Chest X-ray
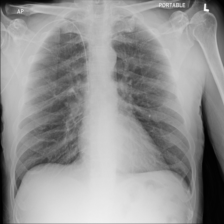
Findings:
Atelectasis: negative
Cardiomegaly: negative
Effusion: negative
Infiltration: negative
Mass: negative
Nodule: negative
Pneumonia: negative
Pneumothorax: negative
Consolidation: negative
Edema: negative
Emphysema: negative
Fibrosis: negative
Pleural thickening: negative
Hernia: negative